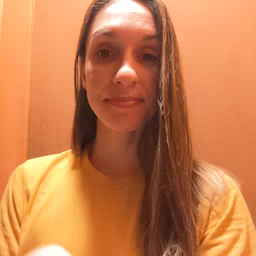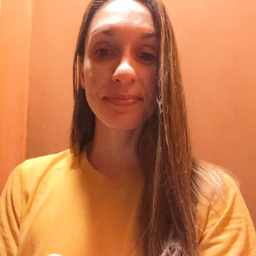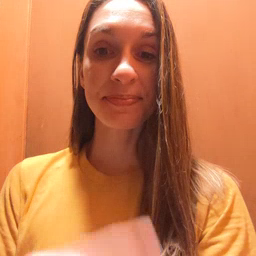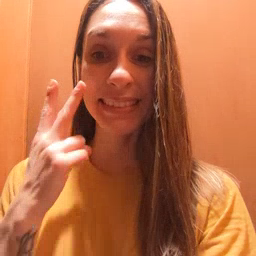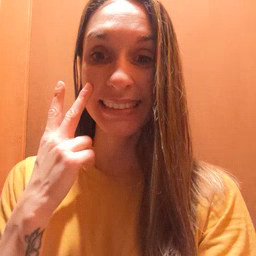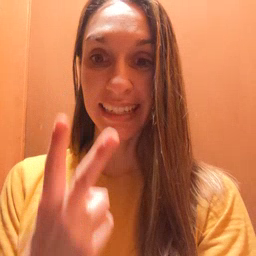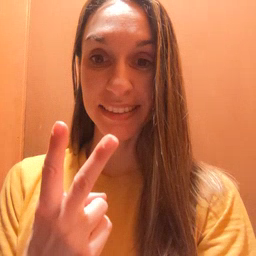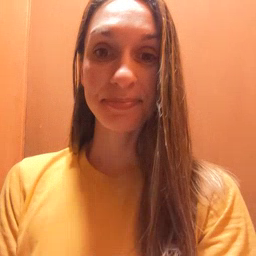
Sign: see